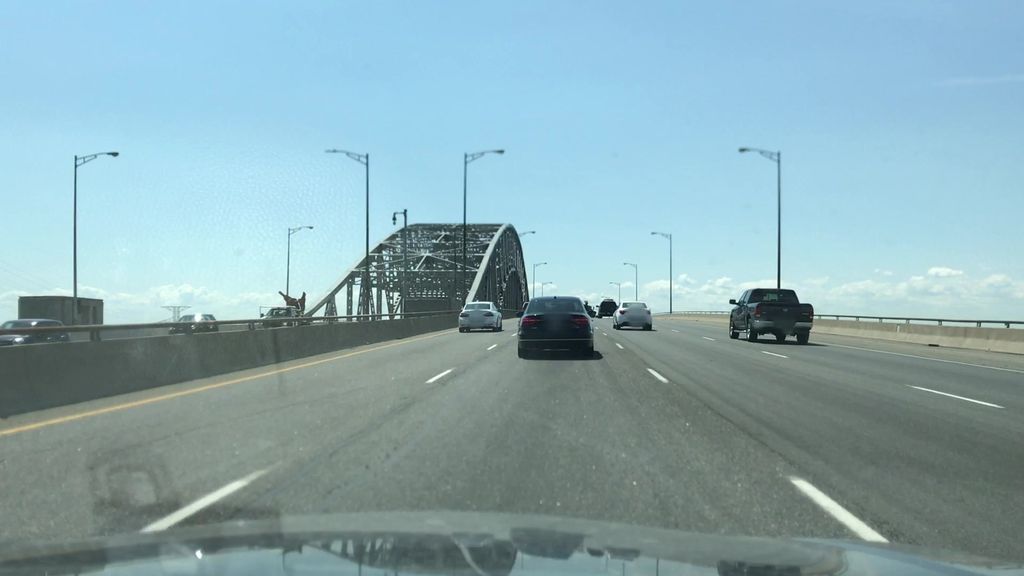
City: hamilton